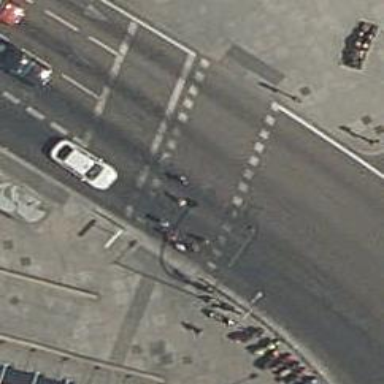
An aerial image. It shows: Crossing with traffic signals.